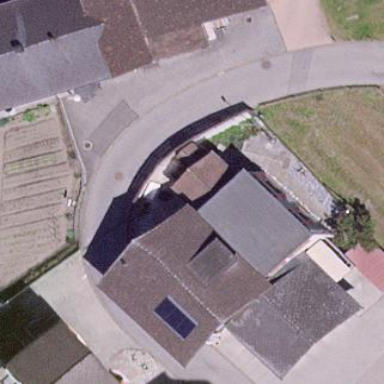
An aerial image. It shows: Detached building.